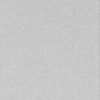
Label: dusty